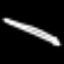
Label: pencil